Interaction volume radius: 5 \u00c5
Interaction volume height: 10 \u00c5
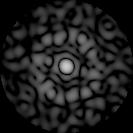
Disorder parameter: 0.8757